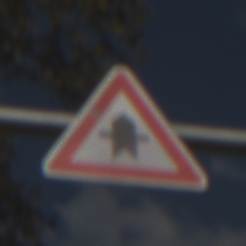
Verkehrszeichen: Vorfahrt
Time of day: MorningAfternoon
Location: Outdoor (Nature)
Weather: PartlyCloudy
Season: NotSpecified
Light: Natural